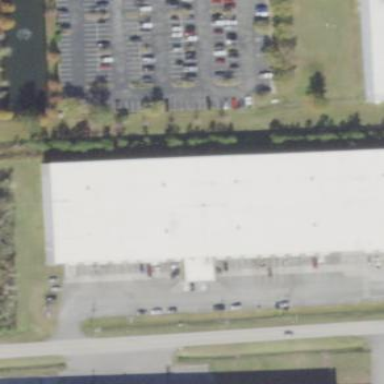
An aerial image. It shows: Warehouse.